RGB frame:
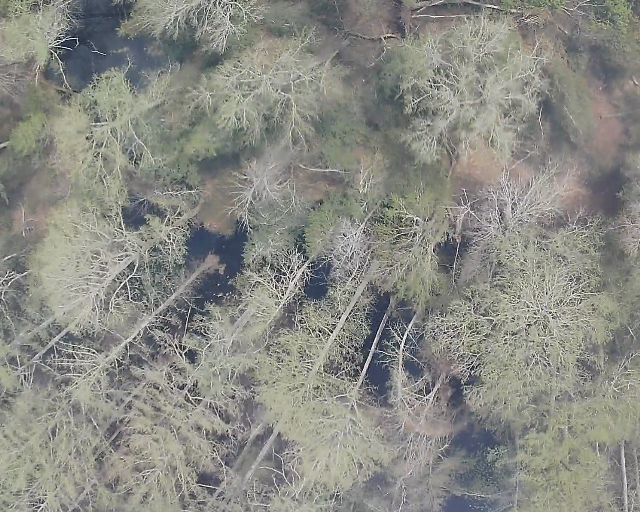
Thermal frame:
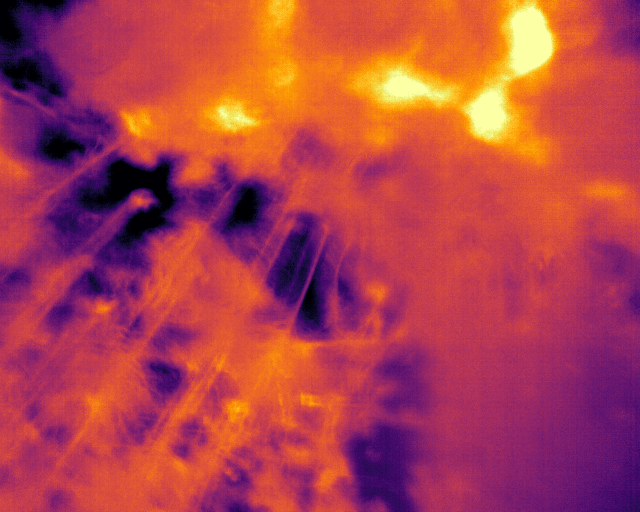
Captured: 2026-02-26 03:45:00
Pixels at or above 80 °C: 0 (fraction of frame: 0)